Question: I'm trying to use a background color for a listview. But i cannot find the RGB color codes that i need.
I'm using this xml code to put a background color .And it works correctly but it's not the color i want.
I'm trying to use a background like this for my listview

My xml code for listview background color
'''
<?xml version="1.0" encoding="utf-8"?>
<selector xmlns:android="http://schemas.android.com/apk/res/android" >
<item android:state_pressed="true" >
<shape android:shape="rectangle" >
<corners android:radius="3dip" />
<stroke android:width="1dip" android:color="#5e7974" />
<gradient android:angle="-90" android:startColor="#345953" android:endColor="#689a92" />
</shape>
</item>
<item android:state_focused="true">
<shape android:shape="rectangle" >
<corners android:radius="3dip" />
<stroke android:width="1dip" android:color="#5e7974" />
<solid android:color="#58857e"/>
</shape>
</item>
<item >
<shape android:shape="rectangle" >
<corners android:radius="3dip" />
<stroke android:width="1dip" android:color="#5e7974" />
<gradient android:angle="-90" android:startColor="#8dbab3" android:endColor="#58857e" />
</shape>
</item>
</selector>
'''
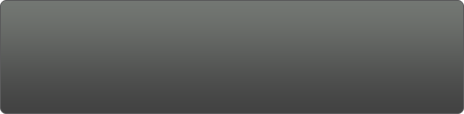
Answer: First thing the color which your using is gradient effect you can achieve it through coding as i am mentioning below
in your case
'''
<gradient
android:angle="270"
android:startColor="#808080"
android:endColor="#363636"
android:type="linear"
/>
'''
angle will be , type will be and color as i mentioned above
code in your XML file for Button (this is sample snippest for your understanding)
'''
<Button
android:id="@+id/button1"
android:text=""
android:textColor="#FFFFFF"
android:textSize="30sp"
android:layout_width="270dp"
android:layout_height="60dp"
android:background="@drawable/buttonshape"
/>
'''
and save below code in file and put that file in folder under folder
'''
<?xml version="1.0" encoding="utf-8"?>
<shape xmlns:android="http://schemas.android.com/apk/res/android" android:shape="rectangle" >
<corners
android:radius="7dp"
/>
<gradient
android:angle="270"
android:startColor="#808080"
android:endColor="#363636"
android:type="linear"
/>
<padding
android:left="0dp"
android:top="0dp"
android:right="0dp"
android:bottom="0dp"
/>
<size
android:width="270dp"
android:height="60dp"
/>
</shape>
'''
for reference you can use this online tool it will help you lot
<URL>
hope this will help you happy coding